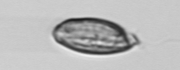
Label: Katodinium_or_Torodinium